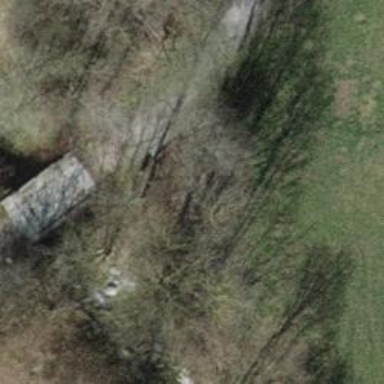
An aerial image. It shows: Bench for seating.